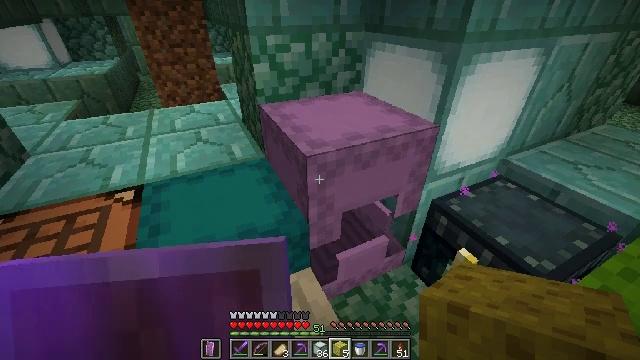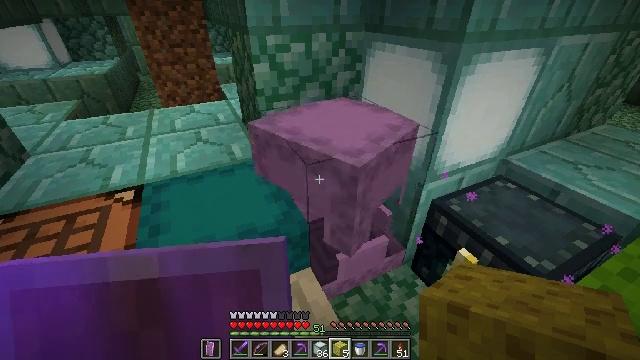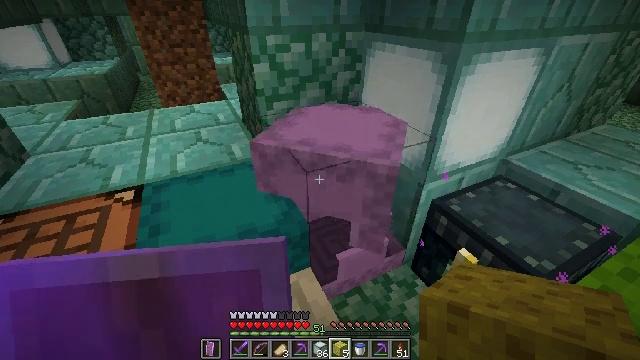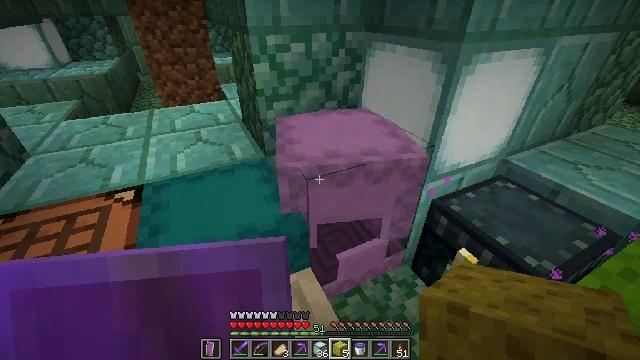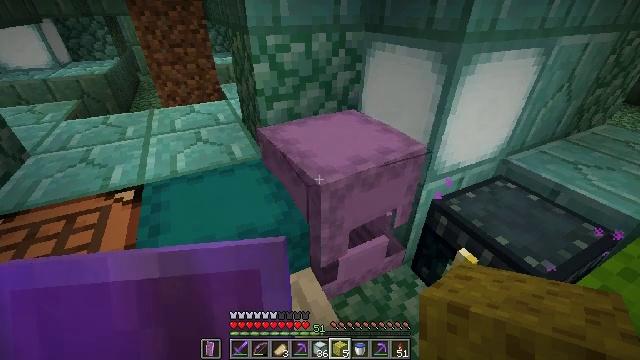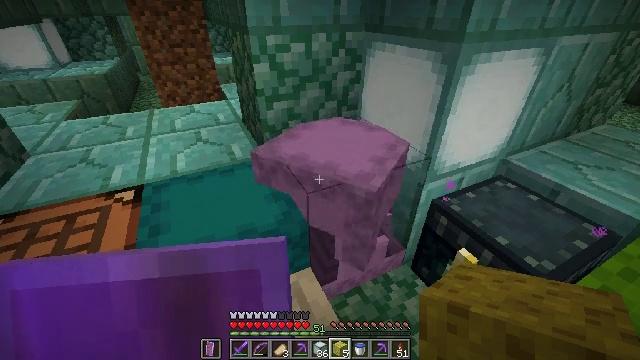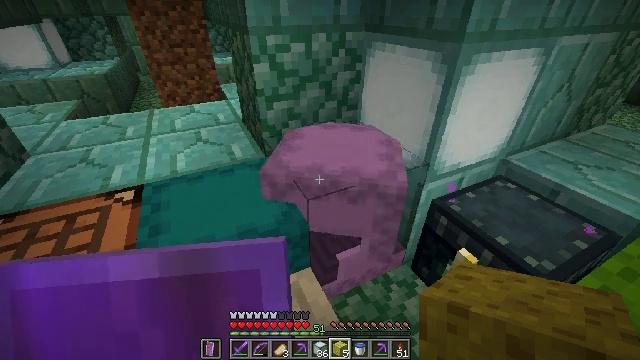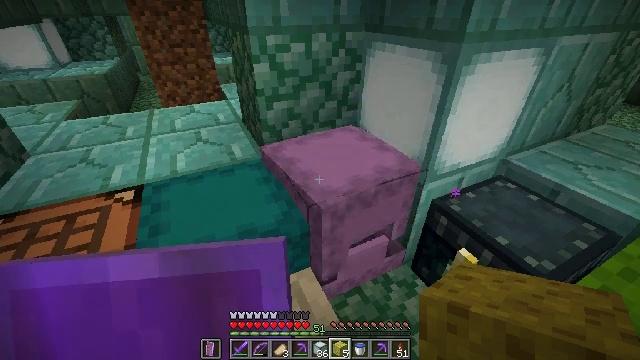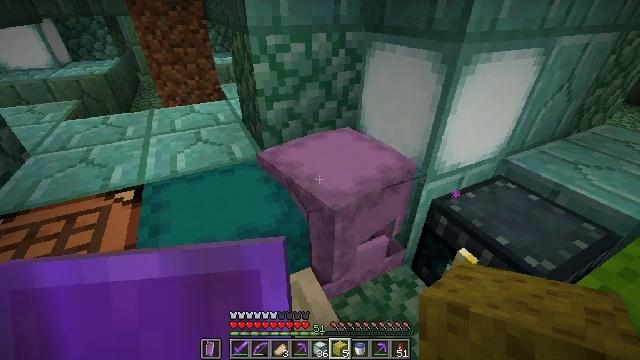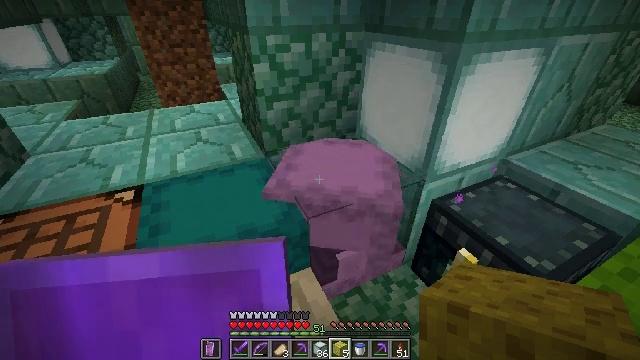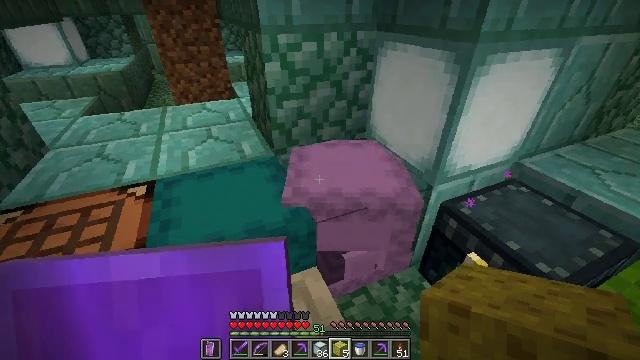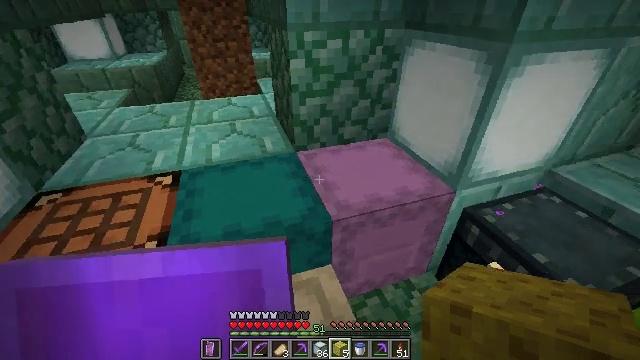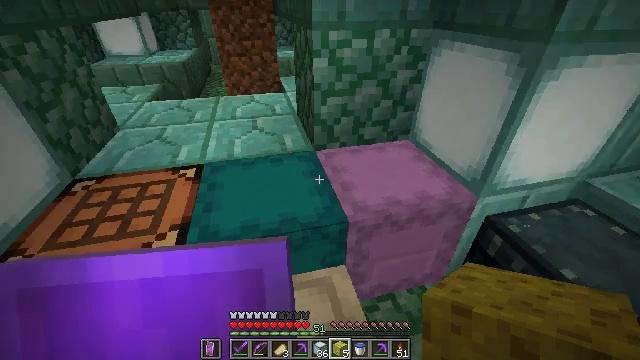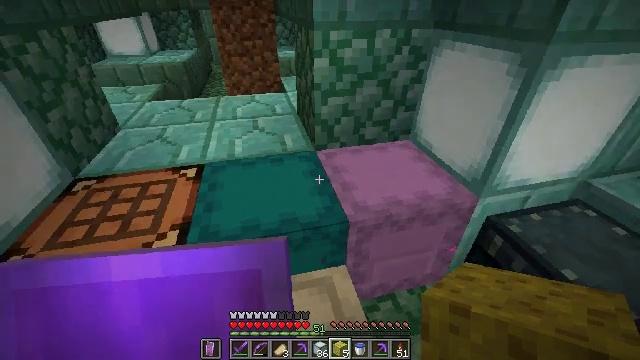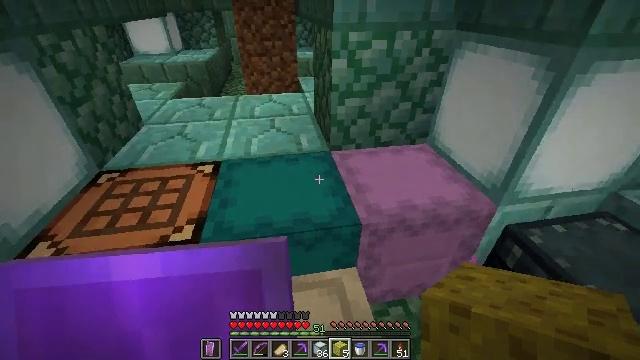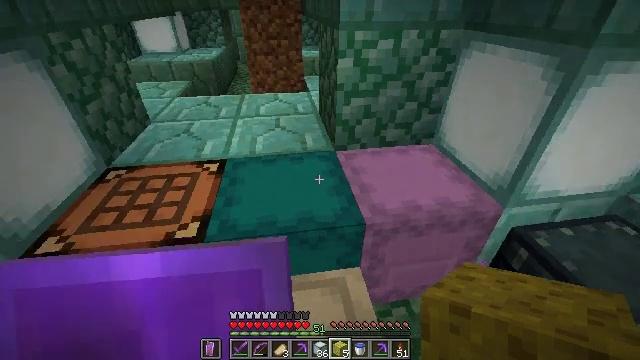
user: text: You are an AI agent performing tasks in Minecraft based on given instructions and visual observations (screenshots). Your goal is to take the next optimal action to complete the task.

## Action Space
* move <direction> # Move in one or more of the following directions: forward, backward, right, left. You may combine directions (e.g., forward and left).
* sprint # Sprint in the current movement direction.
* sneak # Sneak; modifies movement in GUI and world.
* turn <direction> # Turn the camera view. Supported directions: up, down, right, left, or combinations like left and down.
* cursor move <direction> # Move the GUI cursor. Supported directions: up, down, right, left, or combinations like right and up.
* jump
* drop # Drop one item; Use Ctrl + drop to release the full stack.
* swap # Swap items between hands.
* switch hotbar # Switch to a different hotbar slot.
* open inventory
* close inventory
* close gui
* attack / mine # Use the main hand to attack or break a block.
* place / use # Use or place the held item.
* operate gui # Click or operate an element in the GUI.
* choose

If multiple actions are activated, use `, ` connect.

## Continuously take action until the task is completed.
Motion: motion action
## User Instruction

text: craft item sponge
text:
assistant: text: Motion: no_op
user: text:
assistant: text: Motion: no_op
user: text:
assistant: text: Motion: no_op
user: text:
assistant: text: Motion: no_op
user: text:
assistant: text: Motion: no_op
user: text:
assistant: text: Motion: no_op
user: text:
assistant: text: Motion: no_op
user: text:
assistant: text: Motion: no_op
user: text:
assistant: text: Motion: no_op
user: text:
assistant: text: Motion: turn left
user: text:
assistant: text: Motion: turn left
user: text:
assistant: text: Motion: turn left
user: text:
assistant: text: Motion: no_op
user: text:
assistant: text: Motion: turn left
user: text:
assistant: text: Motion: turn left
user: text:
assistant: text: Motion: turn left
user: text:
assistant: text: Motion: turn left and down
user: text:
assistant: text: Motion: no_op
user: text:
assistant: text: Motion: use / place
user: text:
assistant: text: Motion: use / place
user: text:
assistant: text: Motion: use / place
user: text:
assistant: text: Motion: no_op
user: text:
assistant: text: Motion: no_op
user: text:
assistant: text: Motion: no_op
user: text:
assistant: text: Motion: no_op
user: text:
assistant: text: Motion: no_op
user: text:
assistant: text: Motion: no_op
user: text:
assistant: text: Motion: no_op
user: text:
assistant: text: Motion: no_op
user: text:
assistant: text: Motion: no_op